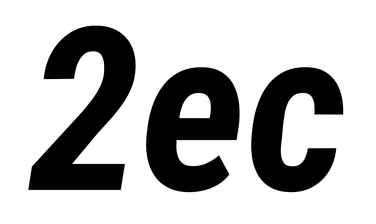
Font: Roboto-Italic_Condensed_Bold_Italic